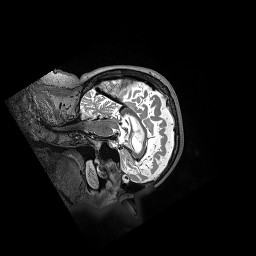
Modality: T2w
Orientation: sagittal
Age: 88
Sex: female